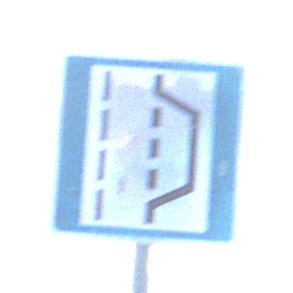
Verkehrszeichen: NothalteUndPannenbucht
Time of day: SunriseSunset
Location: Outdoor (Suburban)
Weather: PartlyCloudy
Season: NotSpecified
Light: Natural